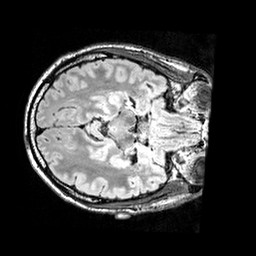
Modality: FLAIR
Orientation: axial
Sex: male
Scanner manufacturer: siemens
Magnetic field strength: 3 T
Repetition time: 5 s
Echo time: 0.395 s